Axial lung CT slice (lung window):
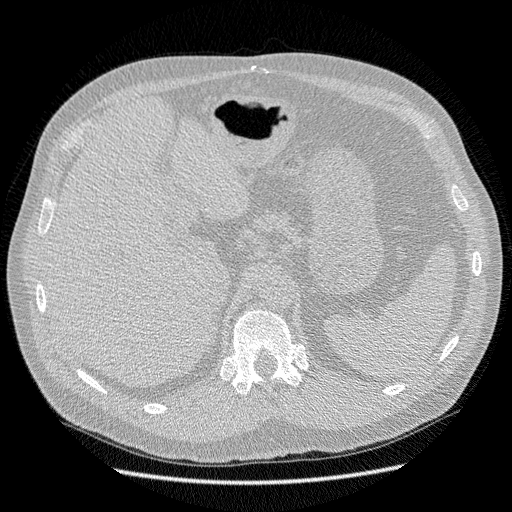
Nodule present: no